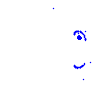
Particle: electron